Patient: sex M, age 53
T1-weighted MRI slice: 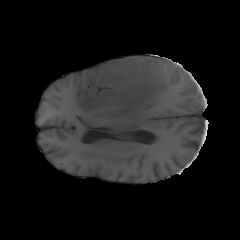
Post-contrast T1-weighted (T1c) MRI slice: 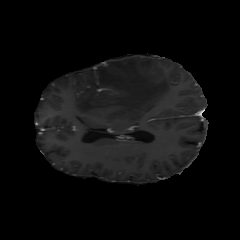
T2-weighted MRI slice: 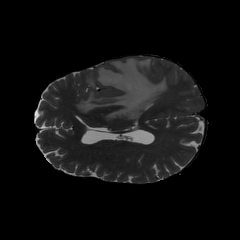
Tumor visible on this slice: yes
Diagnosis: Glioblastoma, IDH-wildtype
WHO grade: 4